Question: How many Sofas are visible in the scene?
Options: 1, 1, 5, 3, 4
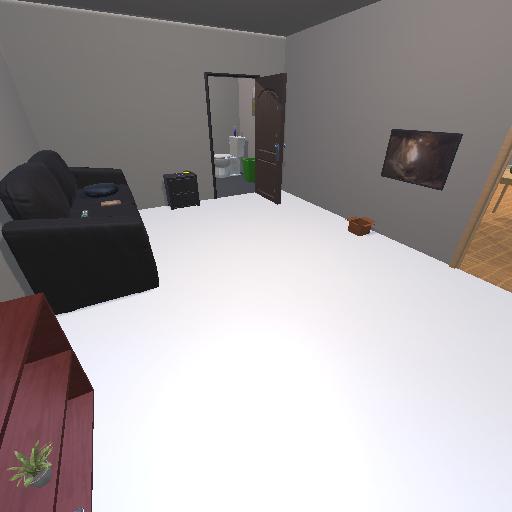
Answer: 1